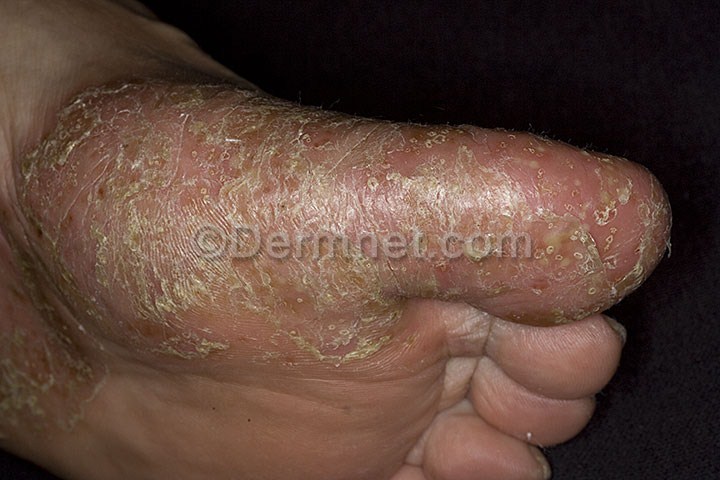
Disease: Psoriasis pictures Lichen Planus and related diseases